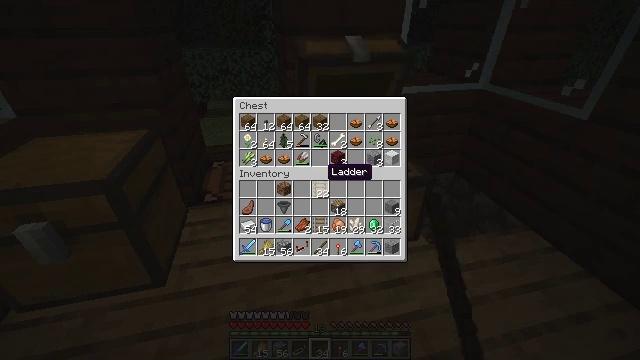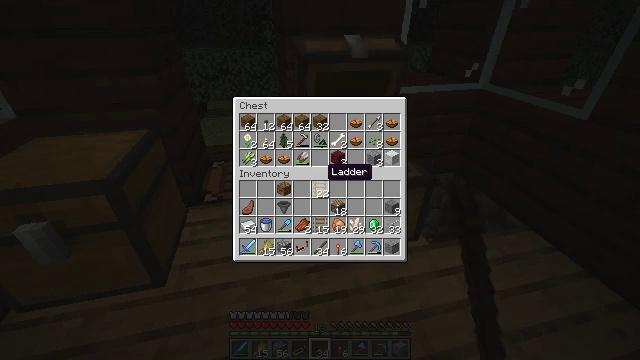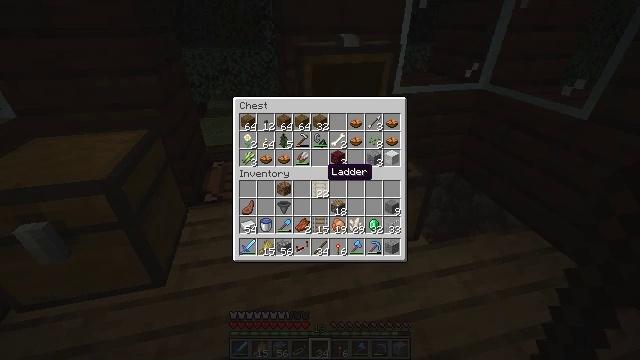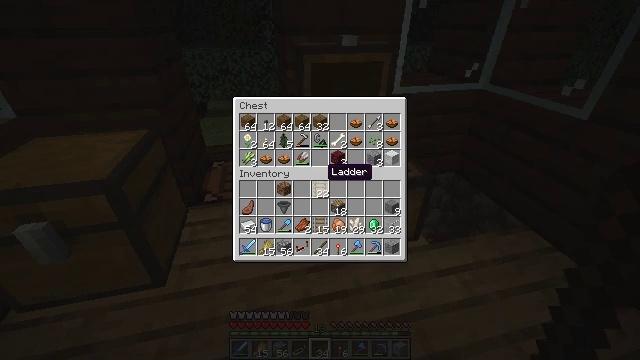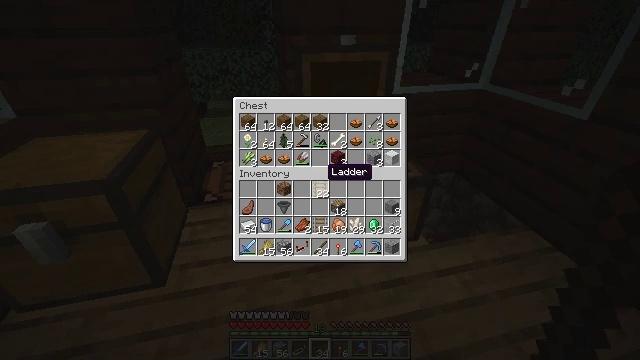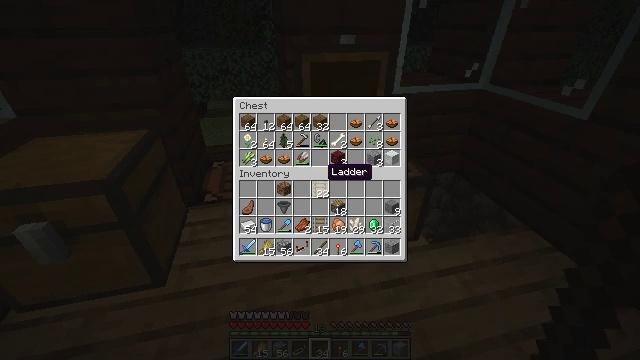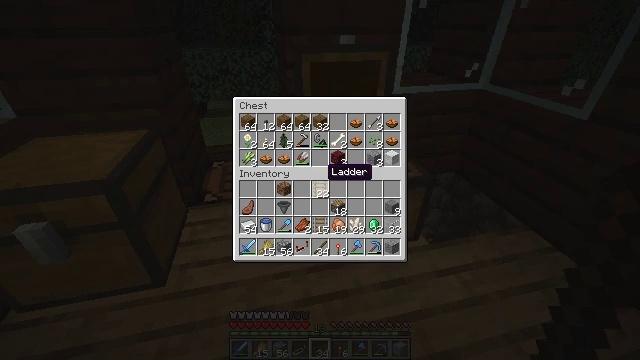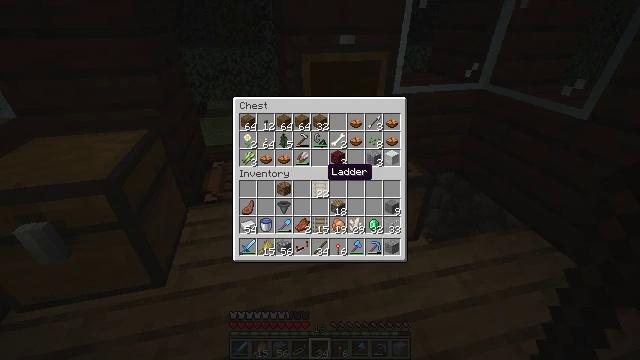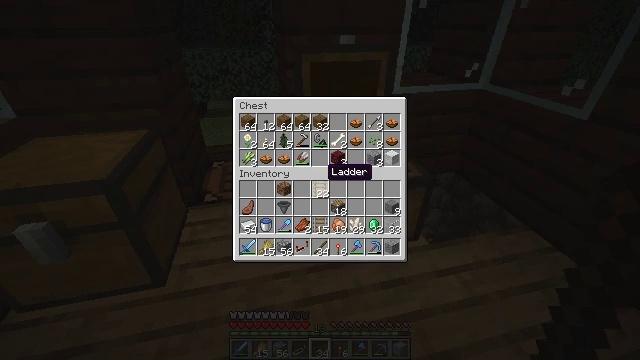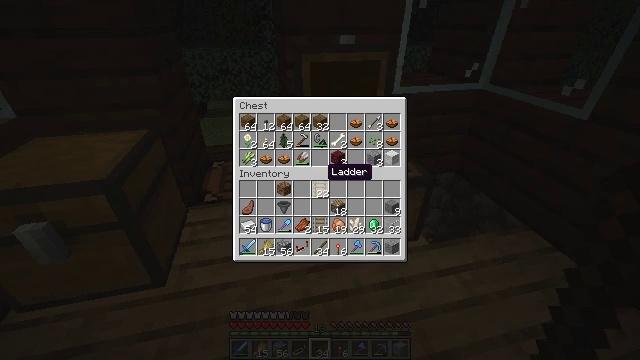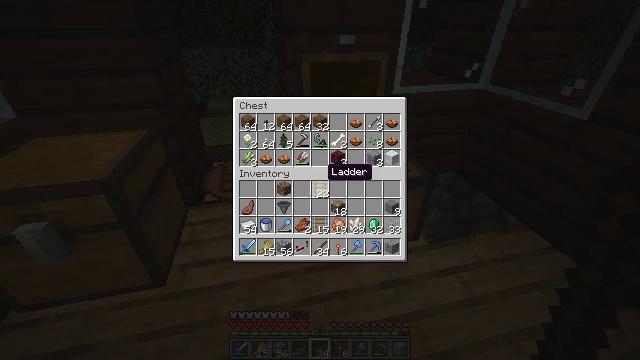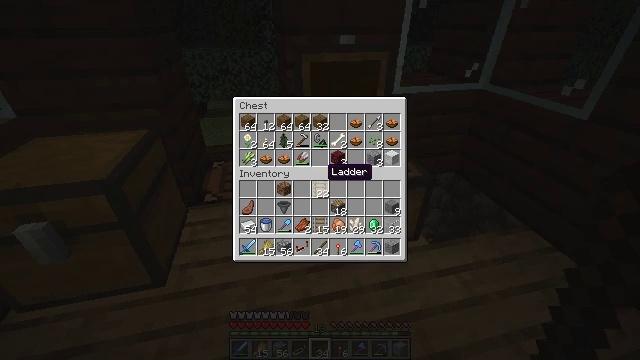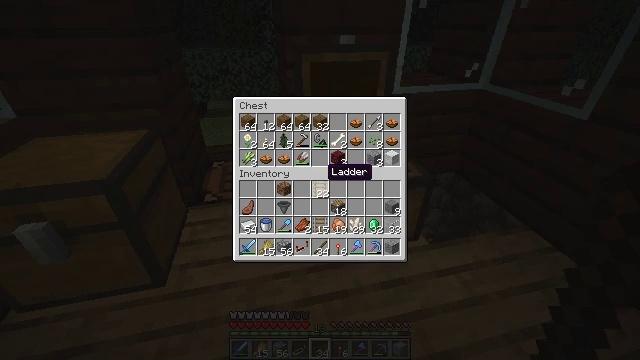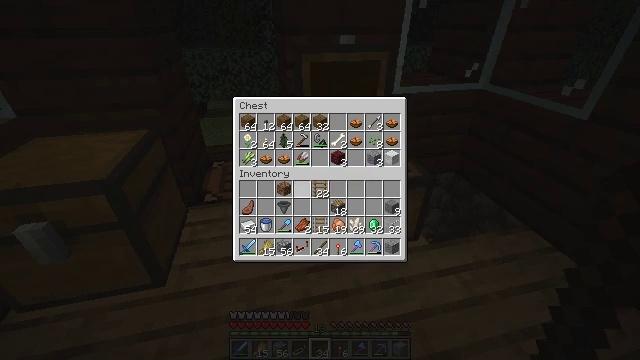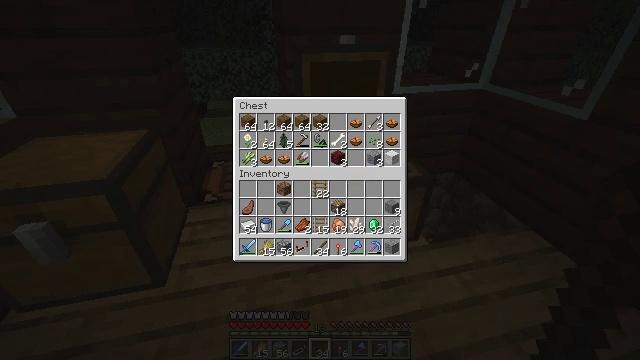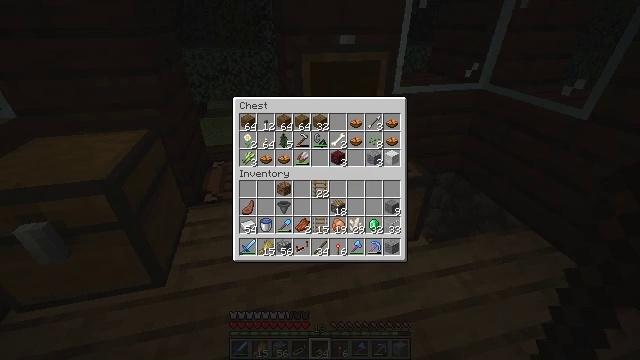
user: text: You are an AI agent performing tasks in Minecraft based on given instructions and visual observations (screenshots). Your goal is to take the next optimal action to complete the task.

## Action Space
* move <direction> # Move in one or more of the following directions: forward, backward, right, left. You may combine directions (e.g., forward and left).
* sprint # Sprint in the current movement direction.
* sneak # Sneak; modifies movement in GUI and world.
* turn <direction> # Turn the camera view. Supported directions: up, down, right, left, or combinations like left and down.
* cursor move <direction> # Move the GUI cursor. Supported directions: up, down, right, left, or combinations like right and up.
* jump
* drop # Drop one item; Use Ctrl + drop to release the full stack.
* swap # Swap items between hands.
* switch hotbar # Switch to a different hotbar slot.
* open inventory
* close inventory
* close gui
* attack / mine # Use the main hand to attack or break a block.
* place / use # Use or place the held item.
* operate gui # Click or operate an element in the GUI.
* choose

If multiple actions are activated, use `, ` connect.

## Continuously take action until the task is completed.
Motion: motion action
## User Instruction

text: Combine materials in the crafting table to craft a repeater.
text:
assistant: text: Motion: no_op
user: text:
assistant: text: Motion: no_op
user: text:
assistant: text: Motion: no_op
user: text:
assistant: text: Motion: no_op
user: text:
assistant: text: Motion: no_op
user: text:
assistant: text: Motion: no_op
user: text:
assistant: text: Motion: no_op
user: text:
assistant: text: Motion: no_op
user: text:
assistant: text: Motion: no_op
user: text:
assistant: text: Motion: no_op
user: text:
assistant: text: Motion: no_op
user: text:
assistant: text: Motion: no_op
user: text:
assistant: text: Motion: cursor move left
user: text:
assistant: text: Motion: cursor move left
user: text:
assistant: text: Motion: cursor move left
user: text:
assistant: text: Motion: cursor move left
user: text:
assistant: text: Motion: no_op
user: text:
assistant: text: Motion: no_op
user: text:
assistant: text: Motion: close gui
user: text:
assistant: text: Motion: no_op
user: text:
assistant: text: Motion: no_op
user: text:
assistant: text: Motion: turn left and down
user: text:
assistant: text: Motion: turn left and down
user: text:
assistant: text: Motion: turn left
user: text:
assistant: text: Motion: turn left and up
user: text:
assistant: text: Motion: turn left and up
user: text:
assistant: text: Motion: no_op
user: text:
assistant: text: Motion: no_op
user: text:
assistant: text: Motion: use / place
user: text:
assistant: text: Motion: use / place